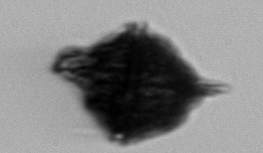
Label: Gonyaulax